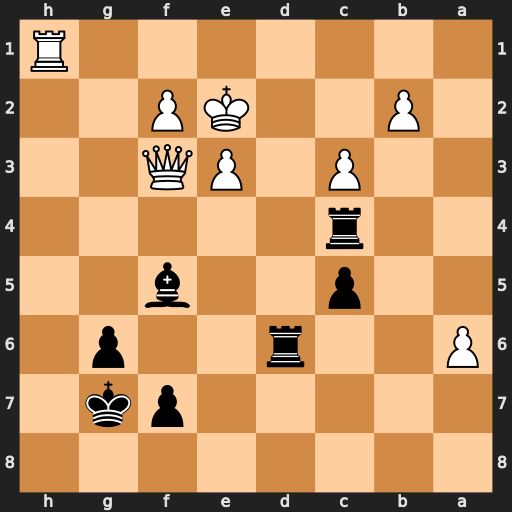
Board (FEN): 8/5pk1/P2r2p1/2p2b2/2r5/2P1PQ2/1P2KP2/7R
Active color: b
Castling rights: -
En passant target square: -
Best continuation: Bg4 Qxg4 Rxg4 Ra1 Rd8